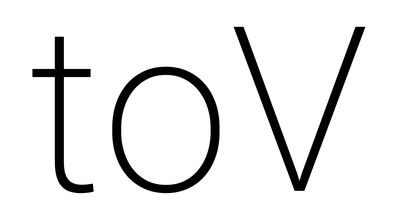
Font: Roboto_ExtraLight